Interaction volume radius: 5 \u00c5
Interaction volume height: 10 \u00c5
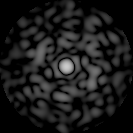
Disorder parameter: 0.8653